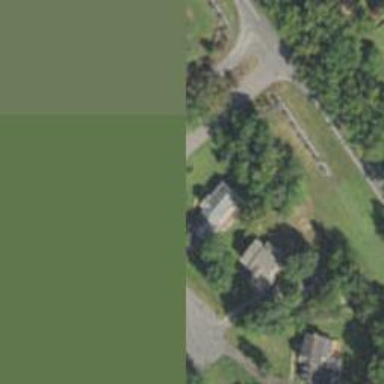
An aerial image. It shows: Driveway.